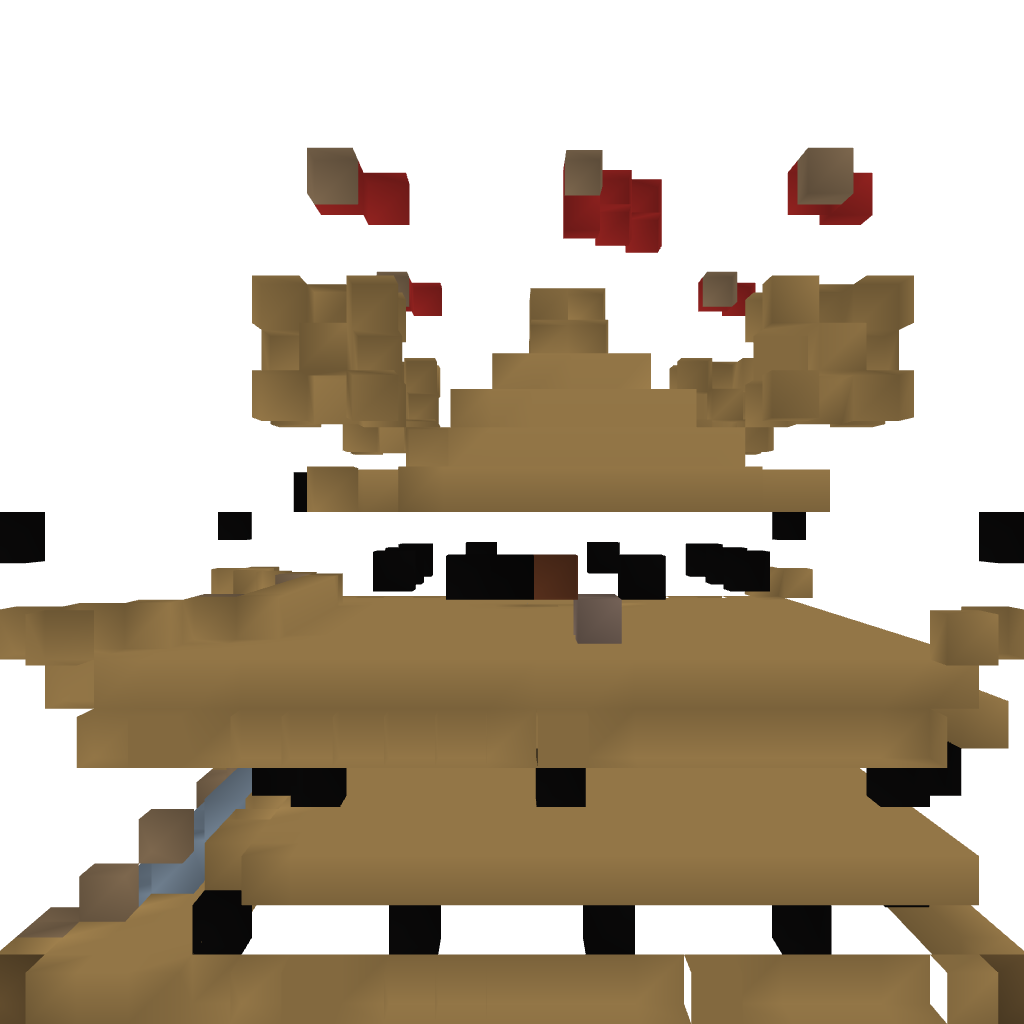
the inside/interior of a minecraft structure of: easy castle